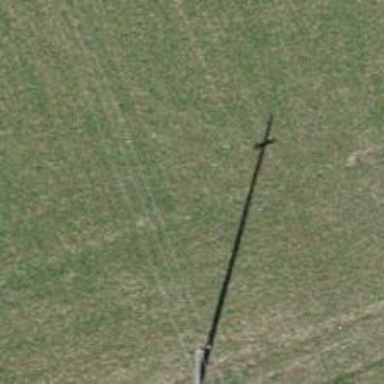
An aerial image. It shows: Concrete power pole.